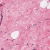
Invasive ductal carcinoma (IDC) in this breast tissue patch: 0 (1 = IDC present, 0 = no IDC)